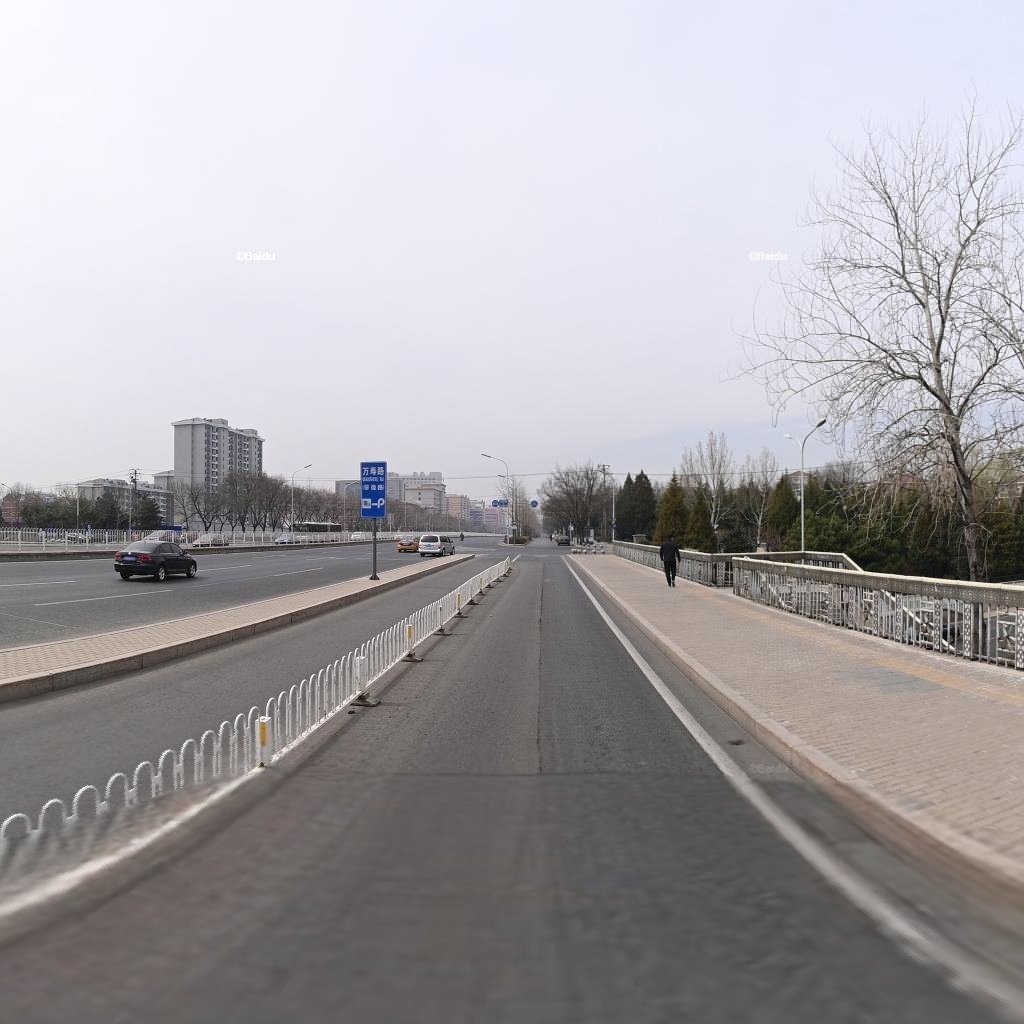
Region: Haidian
Road damage annotations: longitudinal crack